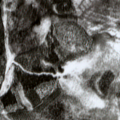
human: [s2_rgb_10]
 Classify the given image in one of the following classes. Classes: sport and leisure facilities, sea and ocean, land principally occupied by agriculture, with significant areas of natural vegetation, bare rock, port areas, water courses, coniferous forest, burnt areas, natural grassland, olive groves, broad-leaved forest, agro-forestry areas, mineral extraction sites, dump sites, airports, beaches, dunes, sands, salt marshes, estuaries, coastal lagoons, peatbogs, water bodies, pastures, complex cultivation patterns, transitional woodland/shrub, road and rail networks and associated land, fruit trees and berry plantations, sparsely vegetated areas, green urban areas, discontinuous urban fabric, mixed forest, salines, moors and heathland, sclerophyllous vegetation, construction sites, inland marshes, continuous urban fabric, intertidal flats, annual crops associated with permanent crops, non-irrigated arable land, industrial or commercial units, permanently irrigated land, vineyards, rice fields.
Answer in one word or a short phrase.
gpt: coniferous forest, mixed forest, transitional woodland/shrub